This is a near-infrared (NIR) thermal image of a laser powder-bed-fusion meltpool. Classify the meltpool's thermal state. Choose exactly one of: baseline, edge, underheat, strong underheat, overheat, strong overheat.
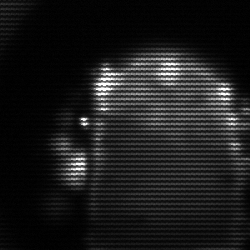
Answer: baseline